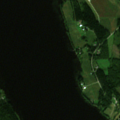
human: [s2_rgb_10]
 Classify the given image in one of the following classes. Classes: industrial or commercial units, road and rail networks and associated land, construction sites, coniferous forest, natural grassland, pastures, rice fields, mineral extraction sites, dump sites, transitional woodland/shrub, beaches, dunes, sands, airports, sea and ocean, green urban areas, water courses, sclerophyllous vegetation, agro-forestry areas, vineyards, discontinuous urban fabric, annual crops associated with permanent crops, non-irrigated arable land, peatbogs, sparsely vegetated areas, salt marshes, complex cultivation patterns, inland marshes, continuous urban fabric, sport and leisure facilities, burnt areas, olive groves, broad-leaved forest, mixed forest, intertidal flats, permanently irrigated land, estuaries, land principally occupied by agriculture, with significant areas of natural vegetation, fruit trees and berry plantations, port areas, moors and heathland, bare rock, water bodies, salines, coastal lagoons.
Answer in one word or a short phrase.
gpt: non-irrigated arable land, land principally occupied by agriculture, with significant areas of natural vegetation, mixed forest, water bodies